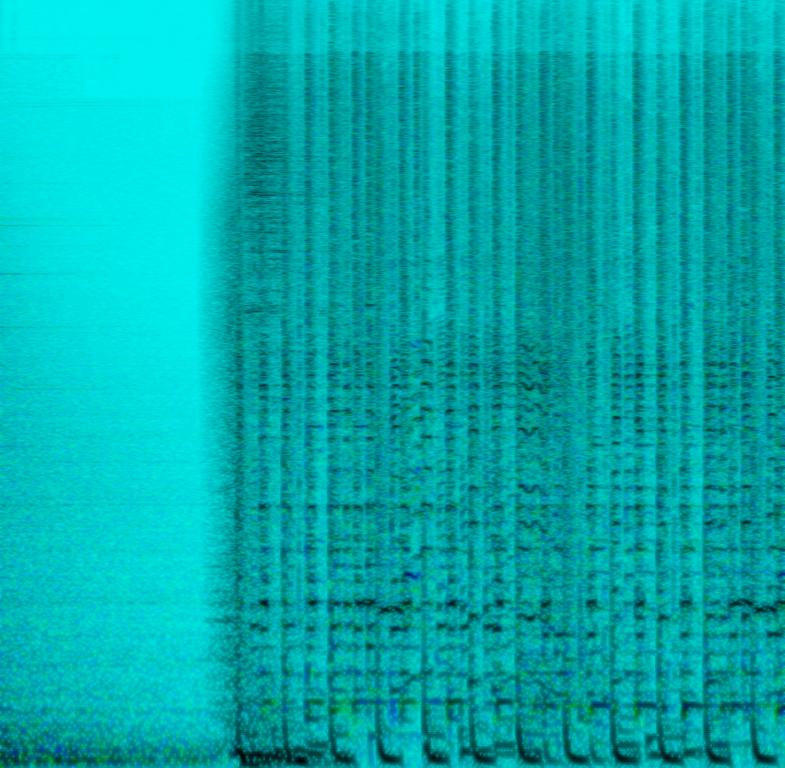
This music is a lively instrumental. The tempo is fast with an animated trumpet harmony, infectious drumming, groovy bass lines and synthesiser arrangement. The Brass lead, harmony and flourish is the main layer of this instrumental . The music is youthful, buoyant, fresh, cheerful, happy and energetic. This instrumental is an Urban Blues.